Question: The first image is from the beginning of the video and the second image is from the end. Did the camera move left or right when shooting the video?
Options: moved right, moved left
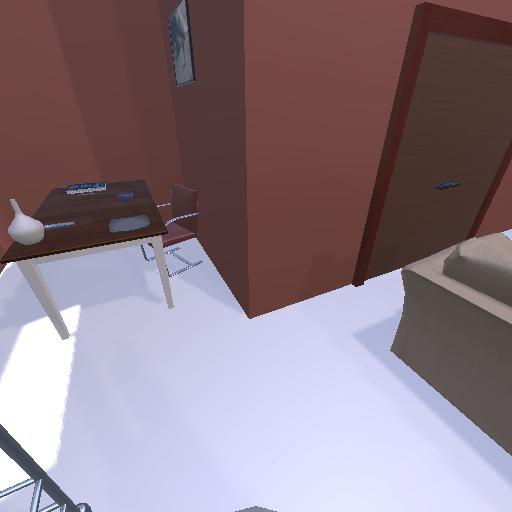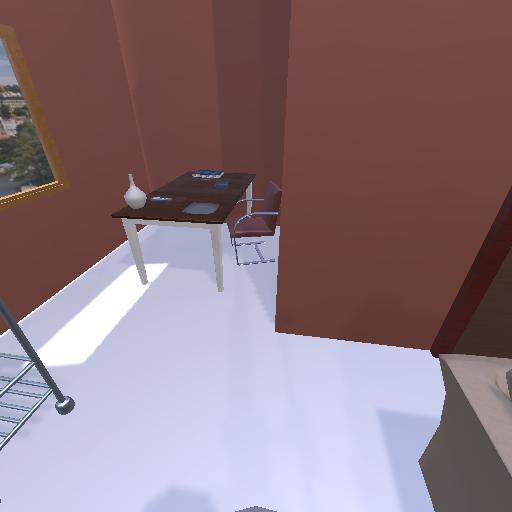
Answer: moved right